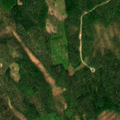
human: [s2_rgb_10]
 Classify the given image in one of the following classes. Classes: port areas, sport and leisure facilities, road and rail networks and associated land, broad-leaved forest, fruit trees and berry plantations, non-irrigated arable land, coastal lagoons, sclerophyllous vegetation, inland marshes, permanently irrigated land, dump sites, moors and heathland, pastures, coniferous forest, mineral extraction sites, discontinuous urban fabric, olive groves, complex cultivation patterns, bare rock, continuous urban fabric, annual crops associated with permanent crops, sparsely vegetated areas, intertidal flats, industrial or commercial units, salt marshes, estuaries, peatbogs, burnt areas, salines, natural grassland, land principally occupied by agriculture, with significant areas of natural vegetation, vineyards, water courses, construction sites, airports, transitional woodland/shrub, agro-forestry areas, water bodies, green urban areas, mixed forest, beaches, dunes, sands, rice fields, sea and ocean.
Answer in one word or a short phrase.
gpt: coniferous forest, mixed forest, transitional woodland/shrub